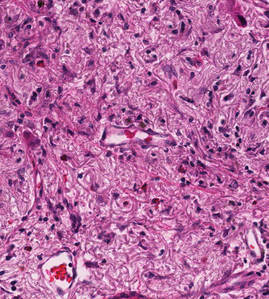
Tumor epithelial tissue: no
Tumor-associated stroma tissue: yes
Normal tissue: no